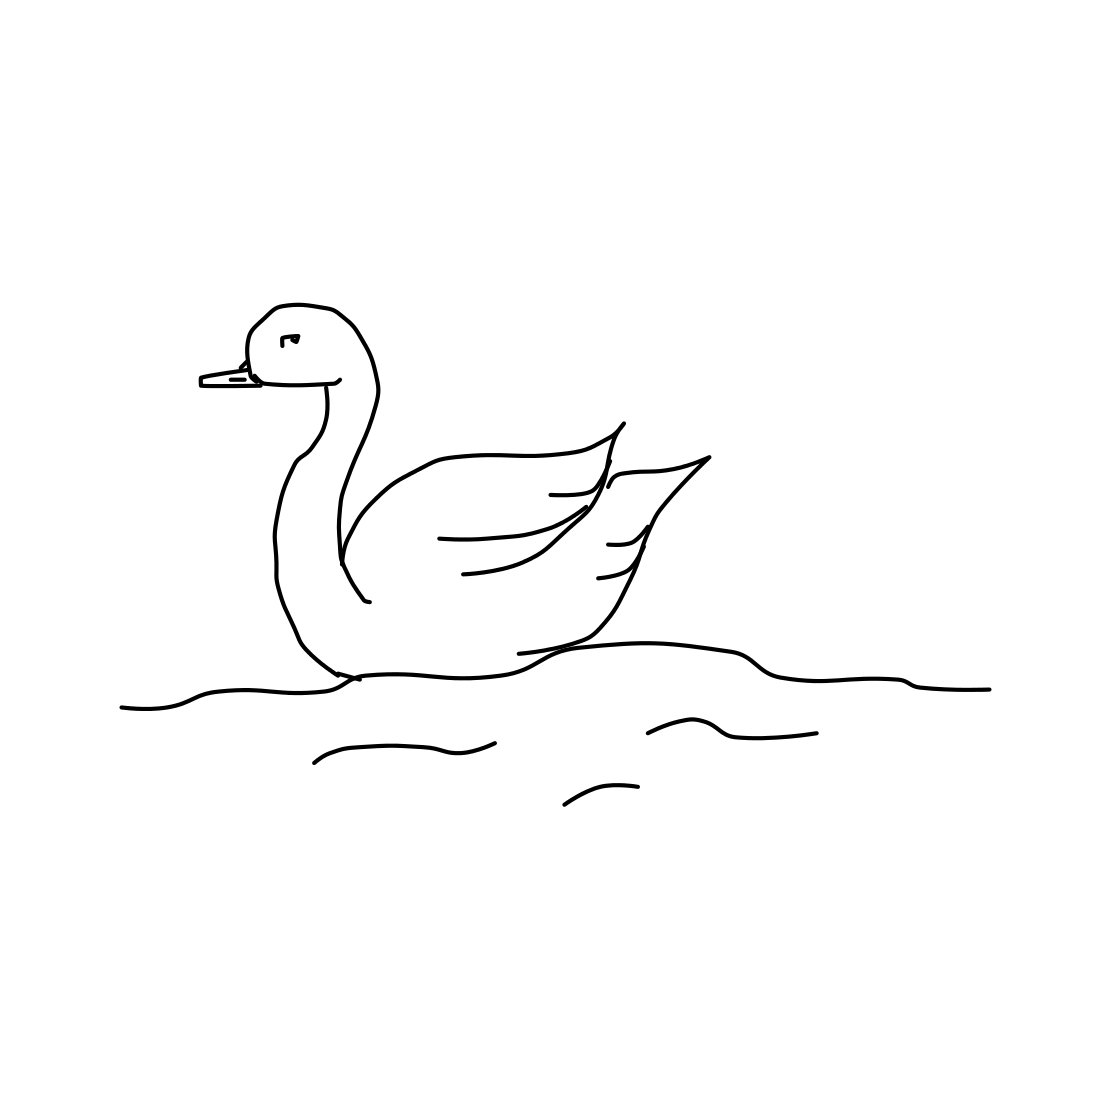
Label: swan